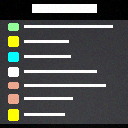
Screen state: on